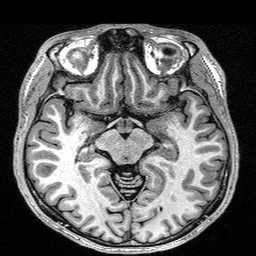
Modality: T1w
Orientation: coronal
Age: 31
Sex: male
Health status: healthy
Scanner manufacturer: siemens
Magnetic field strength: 1.5 T
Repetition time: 2.73 s
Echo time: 0.00357 s